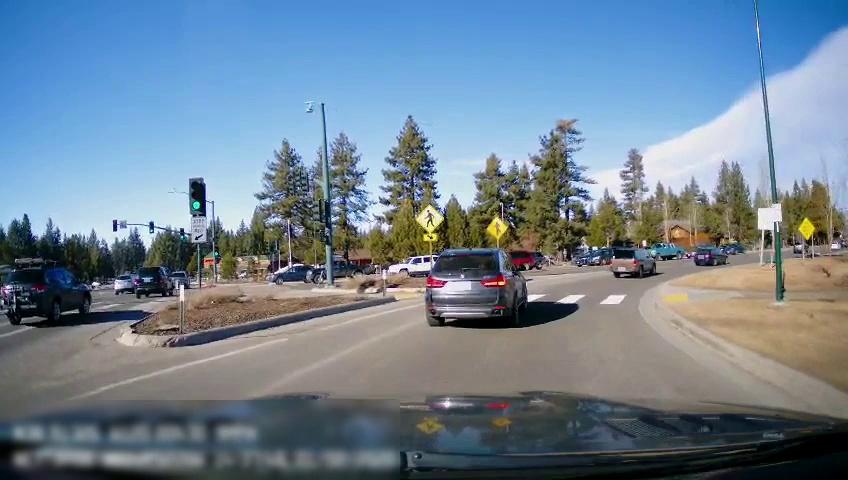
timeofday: Day
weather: Sunny
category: Drivable Space
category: Vehicles | SUV
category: Vehicles | Car
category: Vehicles | SUV
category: Vehicles | Truck
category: Vehicles | SUV
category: Vehicles | SUV
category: Vehicles | Truck
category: Vehicles | SUV
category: Vehicles | SUV
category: Vehicles | Car
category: Vehicles | Car
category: Vehicles | SUV
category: Vehicles | SUV
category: Vehicles | Car
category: Vehicles | Car
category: Lanes | Current Lane
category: Lanes | Alternate Lane
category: Lanes | Current Lane
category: Traffic | Signs
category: Traffic | Signs
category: Traffic | Signs
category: Traffic | Signs
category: Traffic | Signs
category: Traffic | Signs
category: Traffic | Signs
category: Traffic | Signs
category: Traffic | Signs
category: Traffic | Signs